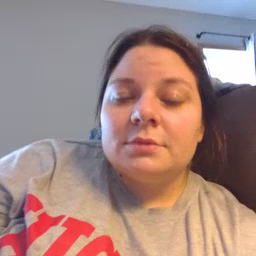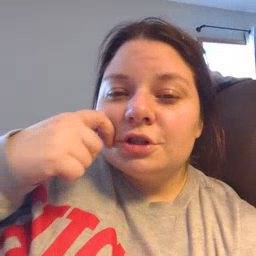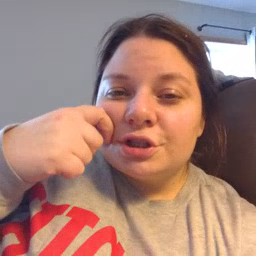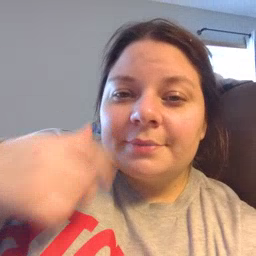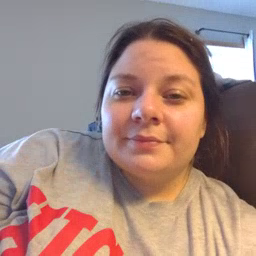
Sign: cheek